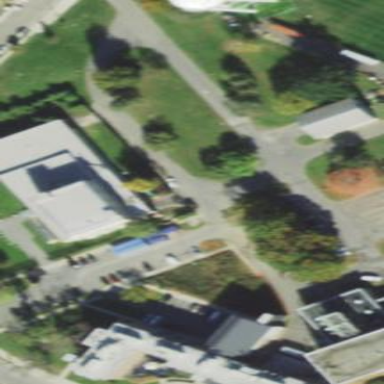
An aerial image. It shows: Shelter building serving as social facility.